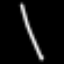
Label: line